Field crop: maize
Growth stage: 2
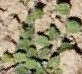
Species: convolvulus